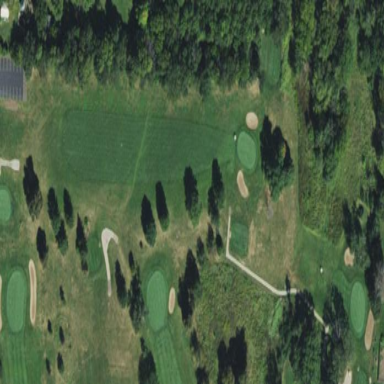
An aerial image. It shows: Golf rough area.